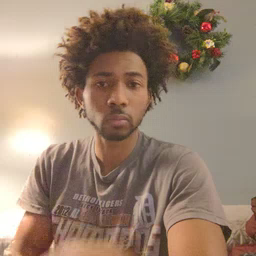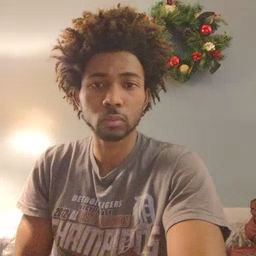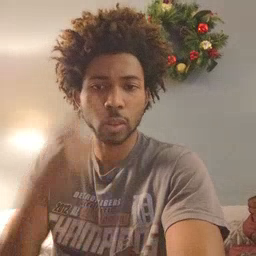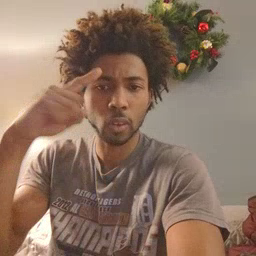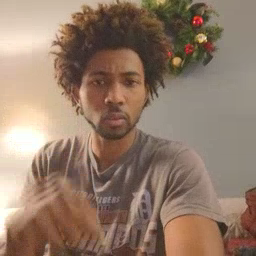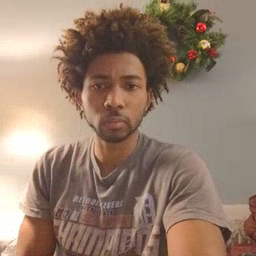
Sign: for